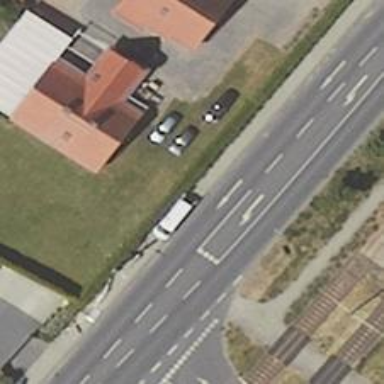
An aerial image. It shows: Primary road with asphalt surface.